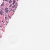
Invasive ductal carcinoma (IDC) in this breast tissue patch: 1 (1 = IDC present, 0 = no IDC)